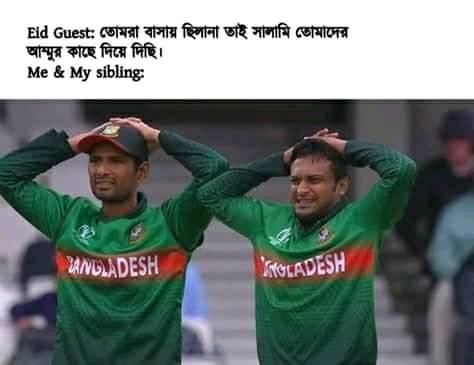
Caption: Eid Guest :  তোমরা বাসায় ছিলানা তাই সালামি তোমাদের আম্মুর কাছে দিয়ে দিছি ।  Me & My sibling :
Label: non-hate